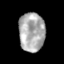
Tissue: skin
Cell type: Others
Senescence score: 0.2459
Nuclear area (px): 987
Mean DAPI intensity: 172.246